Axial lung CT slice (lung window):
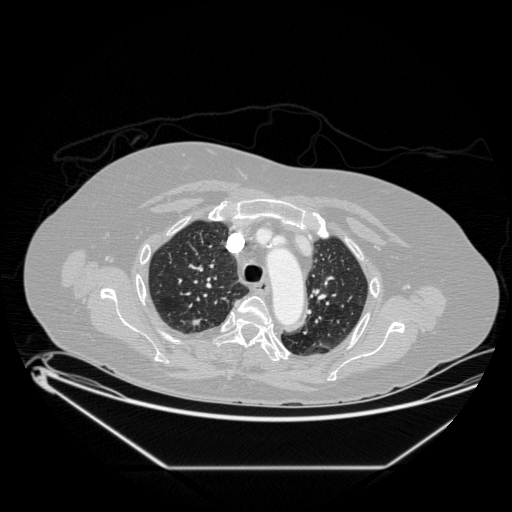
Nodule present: yes
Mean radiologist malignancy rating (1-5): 3